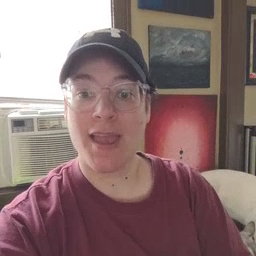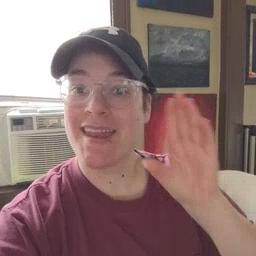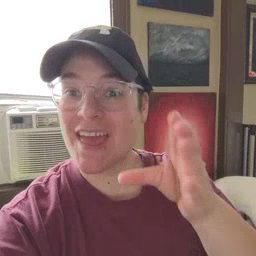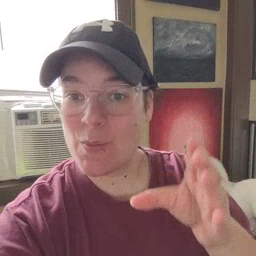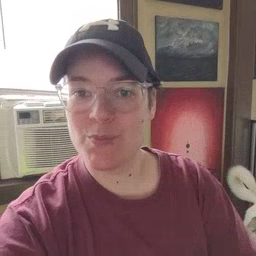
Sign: hello